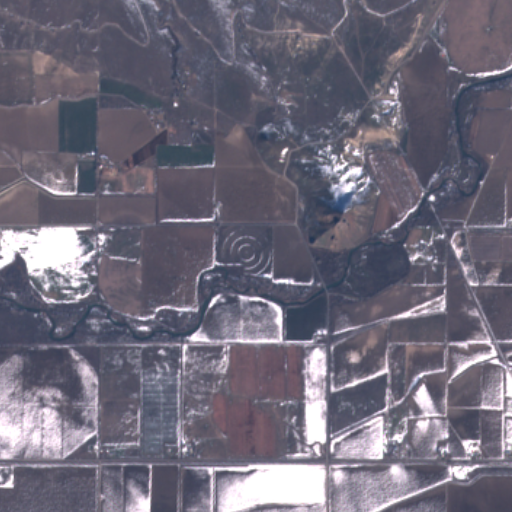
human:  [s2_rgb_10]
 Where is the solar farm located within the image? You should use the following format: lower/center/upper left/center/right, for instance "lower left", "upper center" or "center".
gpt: The solar farm is located in the lower left of the image.
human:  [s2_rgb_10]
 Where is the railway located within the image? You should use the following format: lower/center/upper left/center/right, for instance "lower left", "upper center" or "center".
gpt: The railway is located in the lower of the image.
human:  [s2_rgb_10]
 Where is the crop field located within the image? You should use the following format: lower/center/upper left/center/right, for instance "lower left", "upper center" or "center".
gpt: There is no crop field in the image.